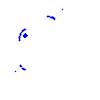
Particle: proton